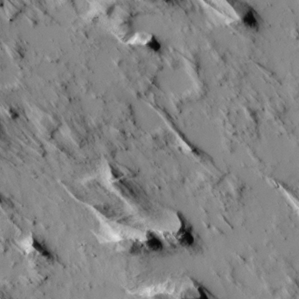
Label: non_frost